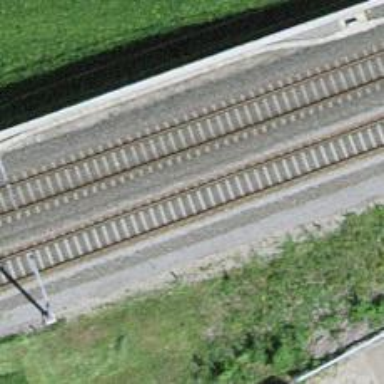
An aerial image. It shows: Single railway track with electrification through contact line.